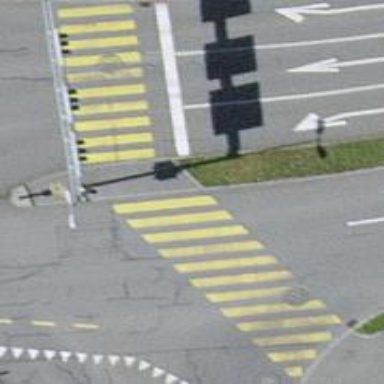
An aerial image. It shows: Road crossing with traffic signals.